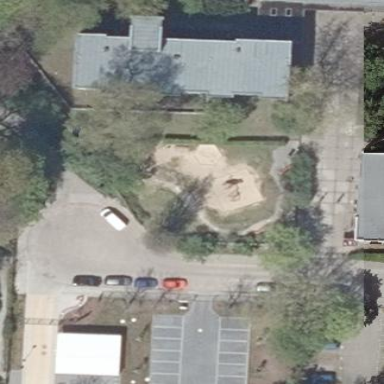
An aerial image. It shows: Playground area for leisure activities on the land.